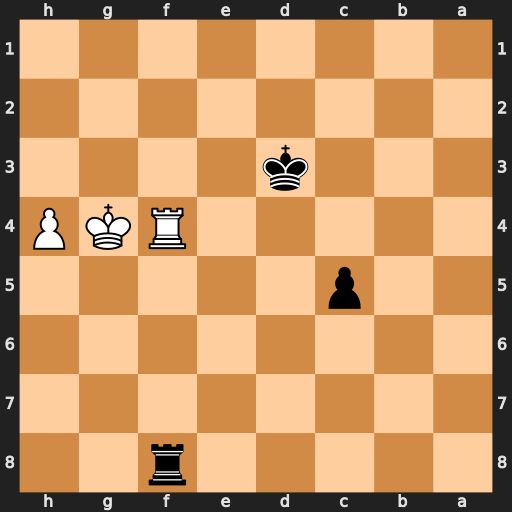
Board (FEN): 5r2/8/8/2p5/5RKP/3k4/8/8
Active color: b
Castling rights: -
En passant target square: -
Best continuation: Rxf4+ Kxf4 c4